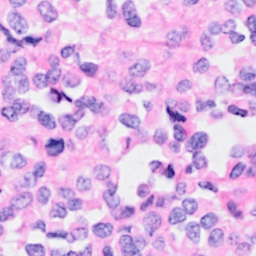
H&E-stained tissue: Breast